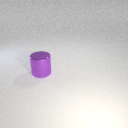
large purple metal cylinder